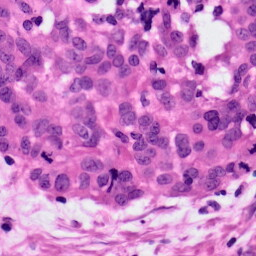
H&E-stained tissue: Ovarian